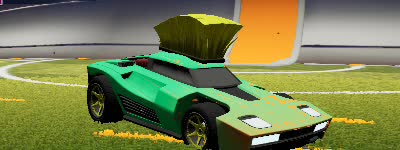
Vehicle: breakout